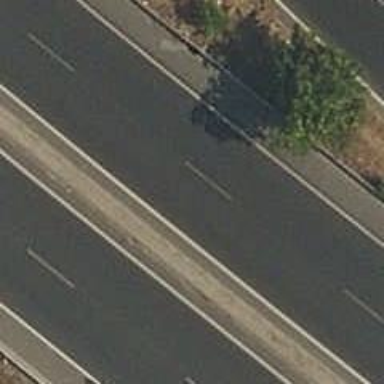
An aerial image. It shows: Trunk highway.